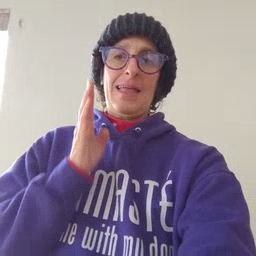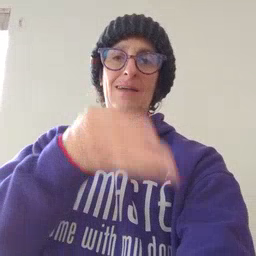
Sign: after